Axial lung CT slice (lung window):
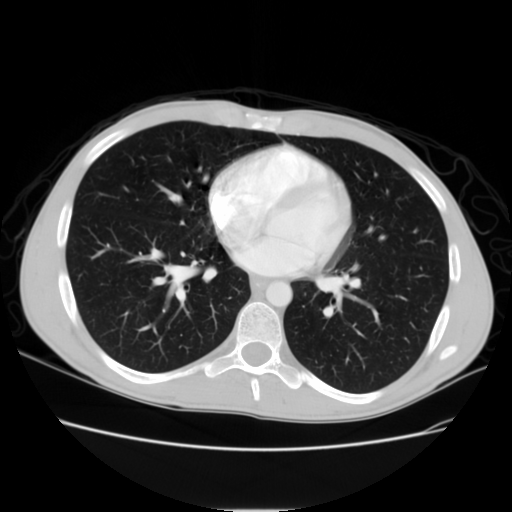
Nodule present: no